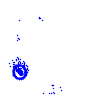
Particle: electron